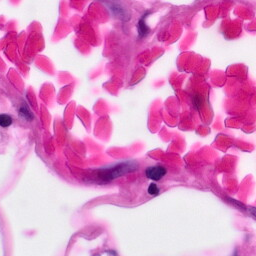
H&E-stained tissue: Pancreatic